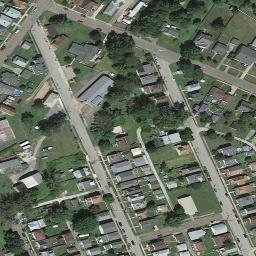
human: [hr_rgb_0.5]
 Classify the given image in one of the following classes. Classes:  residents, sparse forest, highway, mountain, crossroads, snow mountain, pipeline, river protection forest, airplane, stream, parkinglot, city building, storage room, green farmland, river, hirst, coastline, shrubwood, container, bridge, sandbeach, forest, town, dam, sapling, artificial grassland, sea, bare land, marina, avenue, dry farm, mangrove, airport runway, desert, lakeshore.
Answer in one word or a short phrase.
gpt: town